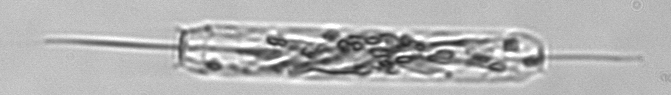
Label: Ditylum_brightwellii